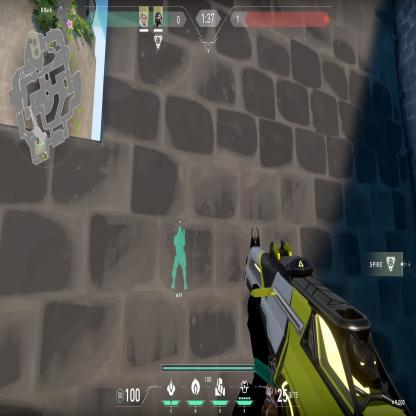
Label: teammate